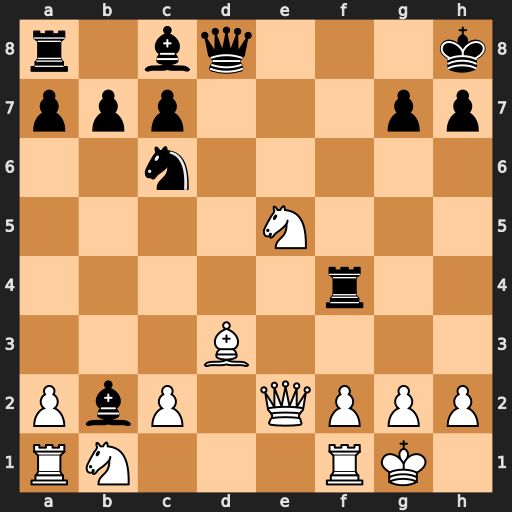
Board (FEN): r1bq3k/ppp3pp/2n5/4N3/5r2/3B4/PbP1QPPP/RN3RK1
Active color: w
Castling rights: -
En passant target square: -
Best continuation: Qh5 h6 Ng6+ Kg8 Nxf4